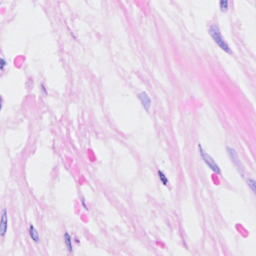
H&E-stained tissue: Breast